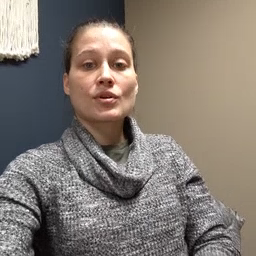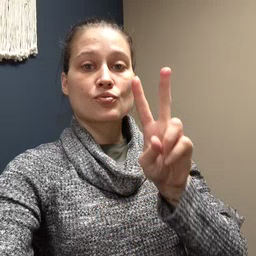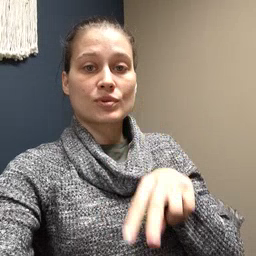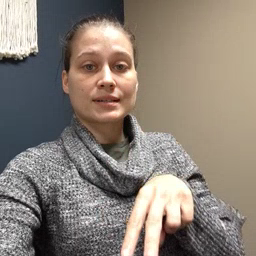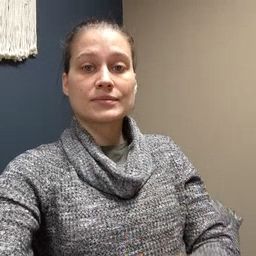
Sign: read